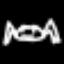
Label: frog